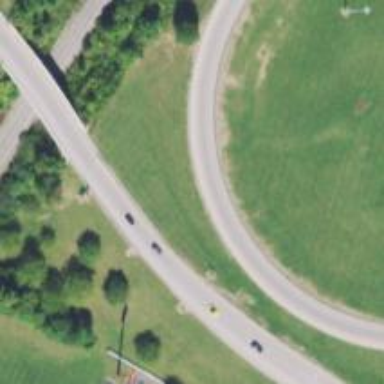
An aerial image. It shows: Motorway link with embankment beside it.